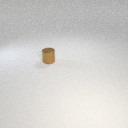
small brown metal cylinder